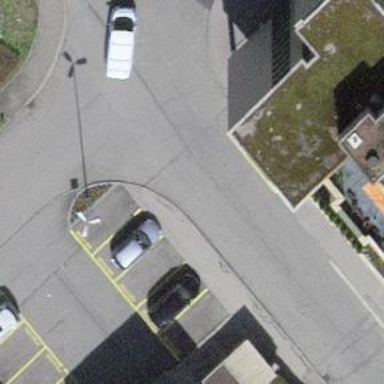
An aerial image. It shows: Kerb barrier.